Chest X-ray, PA view. Patient: 36 years old, sex M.
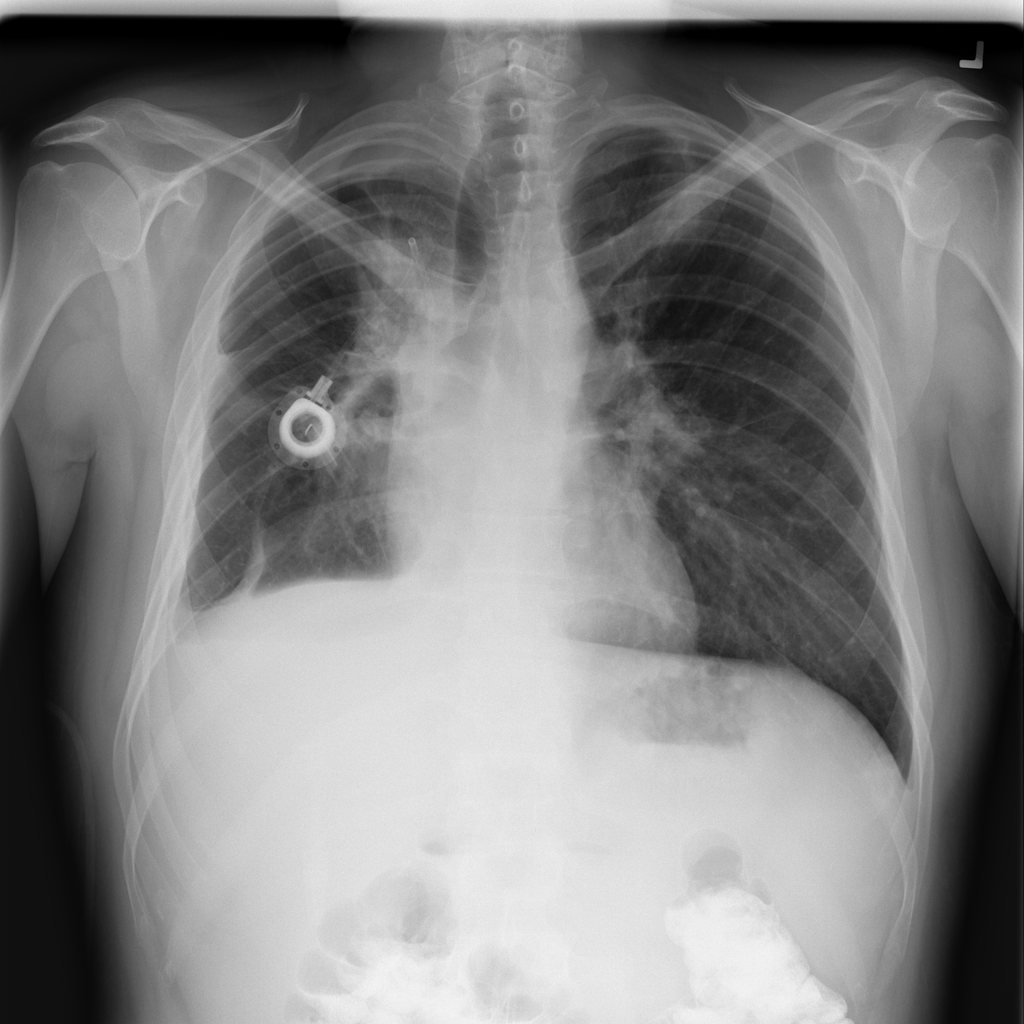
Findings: Consolidation, Effusion, Fibrosis, Mass, Nodule, Pleural_Thickening